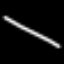
Label: line